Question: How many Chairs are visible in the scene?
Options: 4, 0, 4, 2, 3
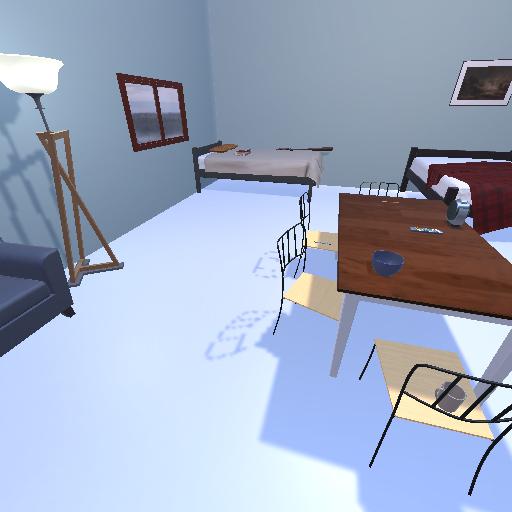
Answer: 4